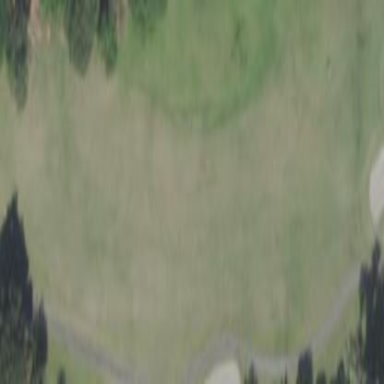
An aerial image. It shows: Grassy area designated as golf fairway.